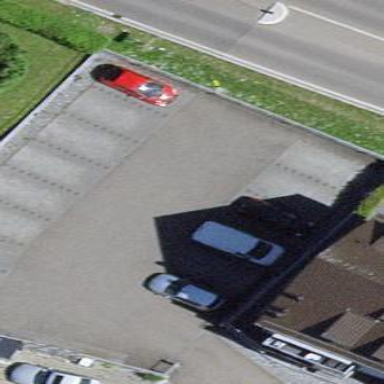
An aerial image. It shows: Paved parking area.